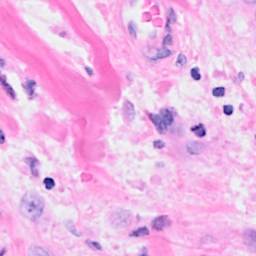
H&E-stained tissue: Breast